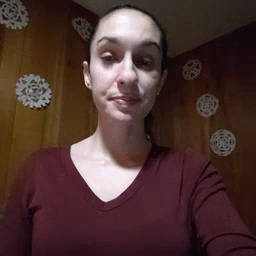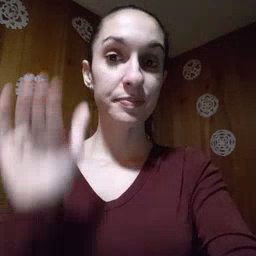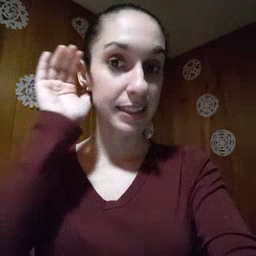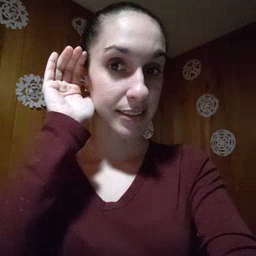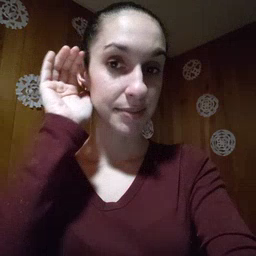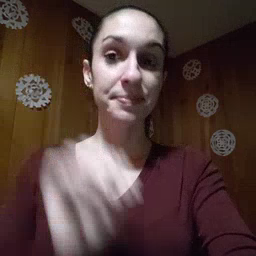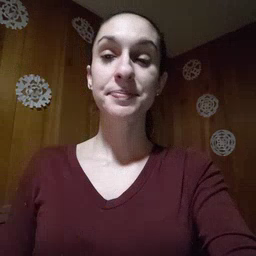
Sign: listen